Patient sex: F
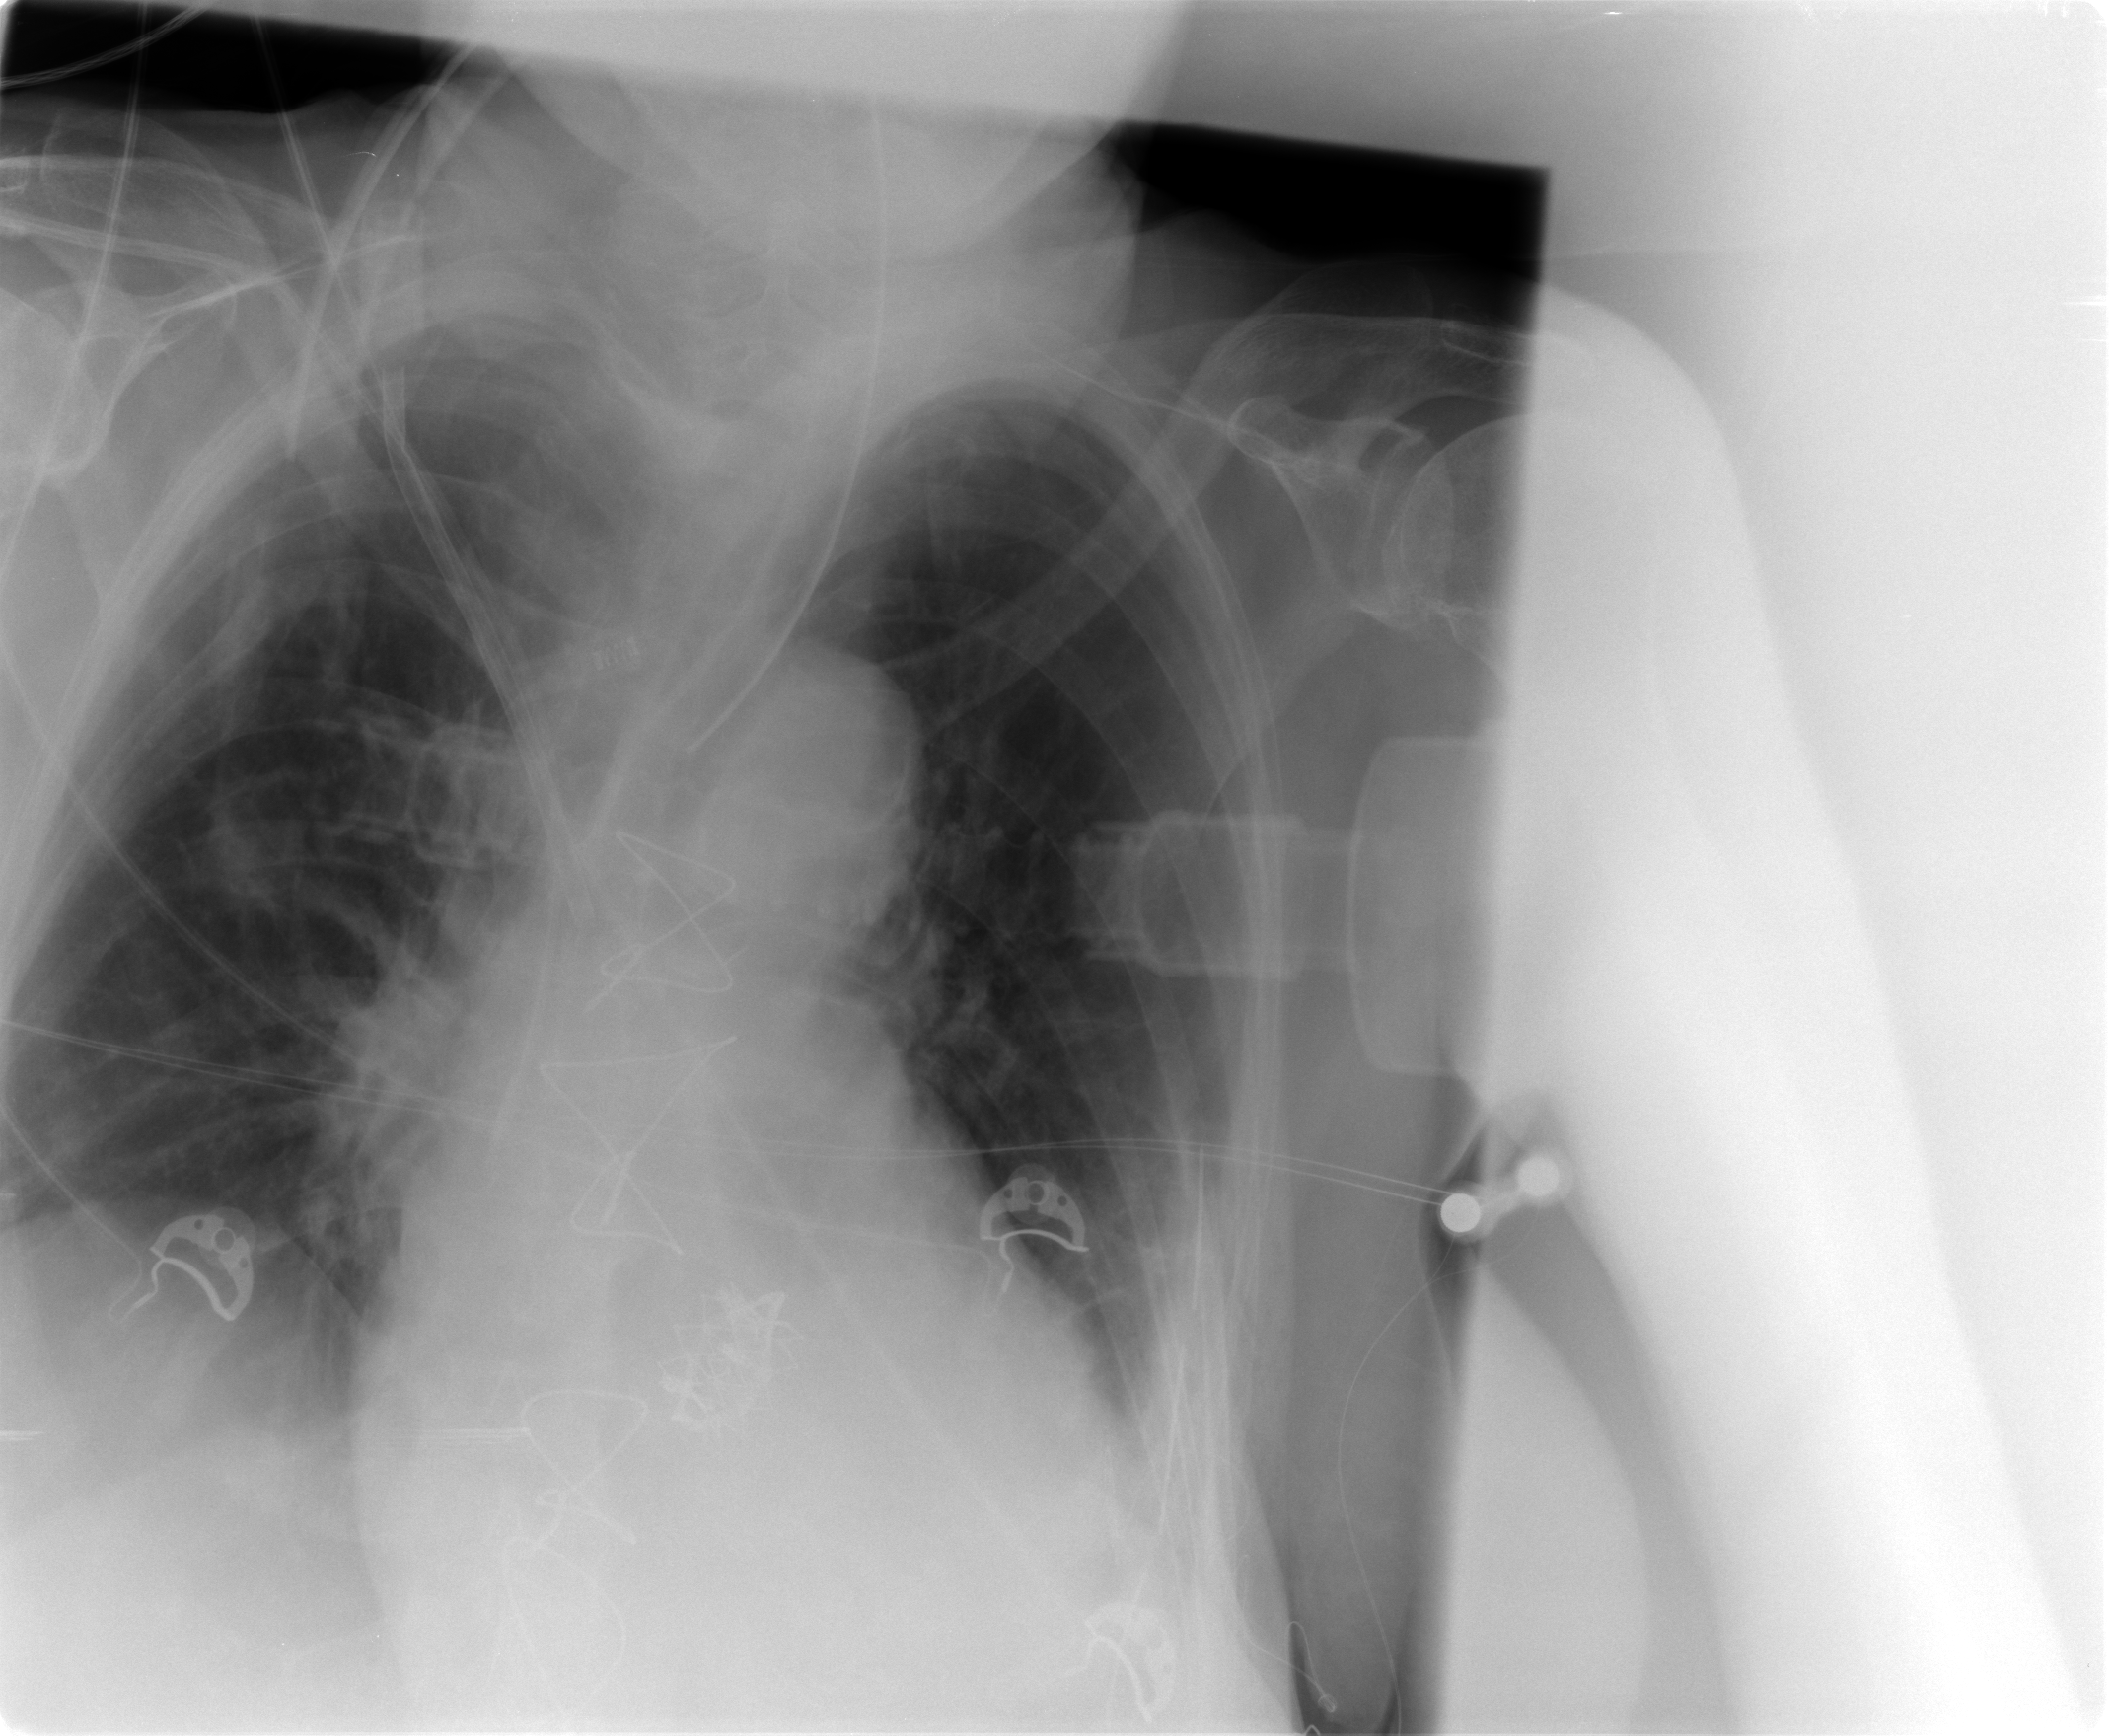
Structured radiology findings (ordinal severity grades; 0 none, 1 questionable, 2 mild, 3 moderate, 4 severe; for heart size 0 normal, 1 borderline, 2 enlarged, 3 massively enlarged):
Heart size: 2
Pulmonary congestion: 1
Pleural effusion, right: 0
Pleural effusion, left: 1
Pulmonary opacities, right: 0
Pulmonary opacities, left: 0
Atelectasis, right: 2
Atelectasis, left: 2